Question: I have the following data model:

My business logic works with detached entities so I'm using GraphDiff to perform updates. I'm having trouble updating the PerfModes/CalcPoints association. Conceptually, Block owns CalcPoints and PerfModes, but CalcPoints can be associated with any number of PerfModes.
I'm trying to do updates at the Block level. The code I came up with doesn't throw any errors (while other attempts did) but neither does it update the PerfModes/CalcPoints association.
'''
container.UpdateGraph(block, map => map
.OwnedCollection(b => b.HistPoints)
.OwnedCollection(b => b.CalcPoints)
.OwnedCollection(b => b.PerfModes, with => with
.OwnedCollection(p => p.FilterCriterion, with2 => with2
.OwnedCollection(fc => fc.Filters, with3 => with3
.AssociatedEntity(f => f.OperatorType)
.AssociatedEntity(f => f.CalcPoint))))
.AssociatedCollection(p => p.CalcPoints)
);
'''
I probably don't have a full grasp of EF graphs and GraphDiff. How do I ensure that the many-to-many PerfModes/CalcPoints association gets updated correctly?
After looking over andyp's answer, I pulled down the latest version of GraphDiff from GitHub and tried the following mappings:
'''
container.UpdateGraph(block, map => map
.OwnedCollection(b => b.CalcPoints)
.OwnedCollection(b => b.PerfModes,
with => with.AssociatedCollection(pm => pm.CalcPoints)));
'''
This correctly updates my PerfModes/CalcPoints association. I switched back to my original mappings and still saw the issue of the association not updating, so it seems there's a problem with trying to update the entire model at once. I'd be fine with making multiple UpdateGraph calls, but what would be the best way to break them out?
<URL> a gist with relevant code and a failing unit test.
I'm inheriting the EF generated container class to create my own context with proxy creation disabled. Does that cause a problem with GraphDiff?
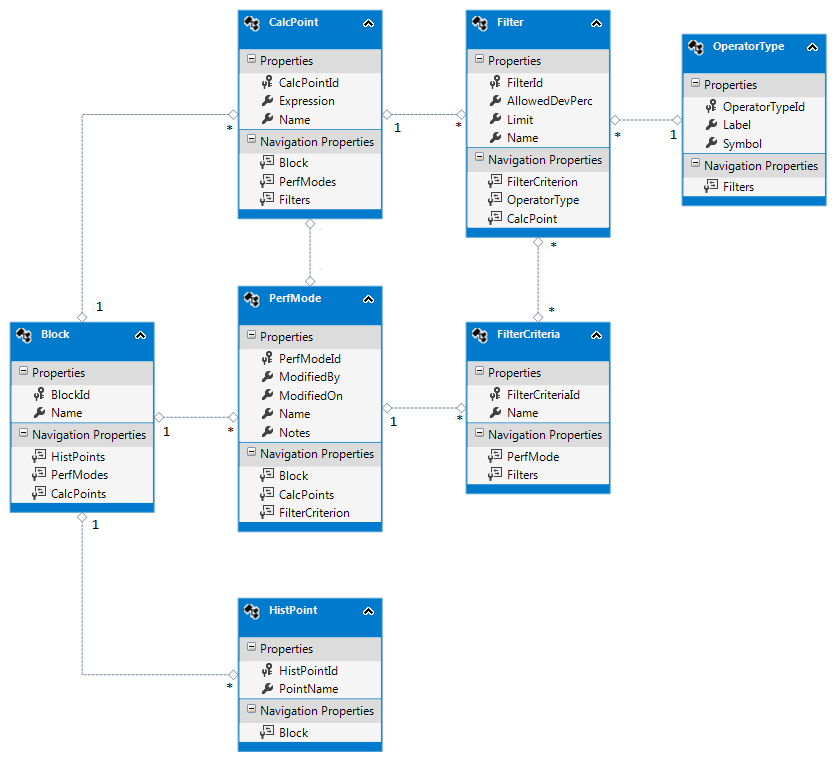
Answer: As your mappings seemed to be correct, I've tried to reproduce your issue like this:
'''
var calcPoint = new CalcPoint();
var block = new Block
{
CalcPoints = new List<CalcPoint> {calcPoint},
PerfModes = new List<PerfMode>
{
new PerfMode {CalcPoints = new List<CalcPoint> {calcPoint}}
}
};
using (var context = new TestDbContext())
{
context.UpdateGraph(block, map => map
.OwnedCollection(b => b.CalcPoints)
.OwnedCollection(b => b.PerfModes,
with => with.AssociatedCollection(pm => pm.CalcPoints)));
context.SaveChanges();
}
using (var context = new TestDbContext())
{
var reloaded = context.Blocks.Include("PerfModes.CalcPoints").Single();
Assert.AreEqual(1, reloaded.CalcPoints.Count);
Assert.AreEqual(1, reloaded.PerfModes.Count);
Assert.AreEqual(1, reloaded.PerfModes[0].CalcPoints.Count);
Assert.AreEqual(reloaded.CalcPoints[0], reloaded.PerfModes[0].CalcPoints[0]);
}
'''
All entities are simple POCOs with an int key and just 'IDbSet<T>s' on my 'DbContext'. I've neither added anything in 'OnModelCreating(..)' via the fluent API nor used any attributes on the navigation properties.
My code above is working properly, so I've got a couple of suggestions / questions:
- - 'SaveChanges()''UpdateGraph()'- <URL>'
:
Your mapping wasn't correct after all, you're mapping 'Block.CalcPoints' , once as an owned collection (first call to 'OwnedCollection(..)') and once as an associated collection (last and only call to 'AssociatedCollection(..)'). So you never told GraphDiff to map 'PerfModes.CalcPoints' and it, in turn, never updates that collection.. ;-)
To ask GraphDiff to do that please move one ')' from the end of the line before the last line to the end of the last line and you should be fine (after that your indentation matches the brackets). The correct mapping looks like this (two closing brackets at the end of the last line):
'''
container.UpdateGraph(block, map => map
.OwnedCollection(b => b.HistPoints)
.OwnedCollection(b => b.CalcPoints)
.OwnedCollection(b => b.PerfModes, with => with
.OwnedCollection(p => p.FilterCriterion, with2 => with2
.OwnedCollection(fc => fc.Filters, with3 => with3
.AssociatedEntity(f => f.OperatorType)
.AssociatedEntity(f => f.CalcPoint)))
.AssociatedCollection(p => p.CalcPoints))
);
'''